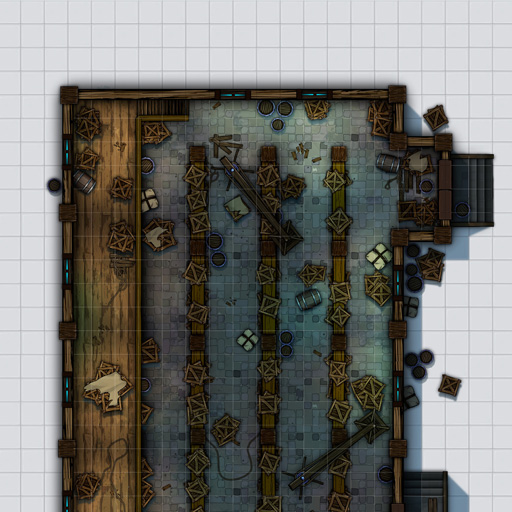
A D&D Grid Map white background interior wooden fort crates warehouse (Warehouse Map)